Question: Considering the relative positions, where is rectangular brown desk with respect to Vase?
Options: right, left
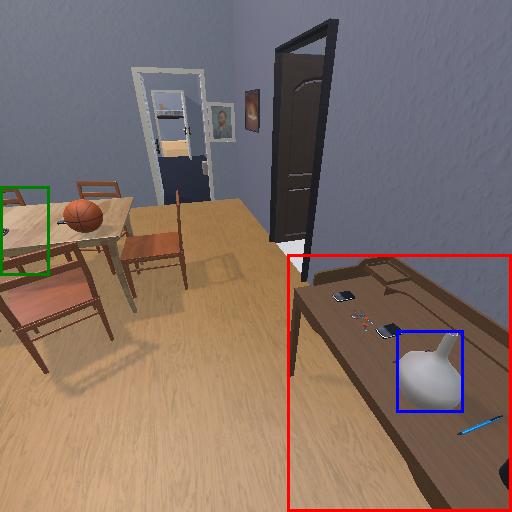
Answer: right